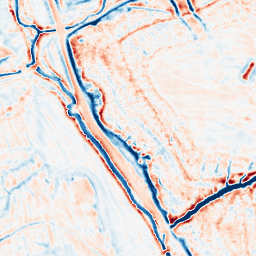
Category: edge_preserving
Decomposition family: bilateral
Decomposition parameters: d: 15
sigma_color: 100
sigma_space: 100
Upsampling method: sinc_hamming
Upsampling parameters: scale: 8
kernel_size: 16
Upsampling scale: 8